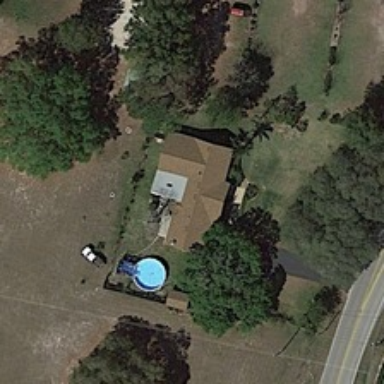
A pool with blue water and some little house beside the big house .